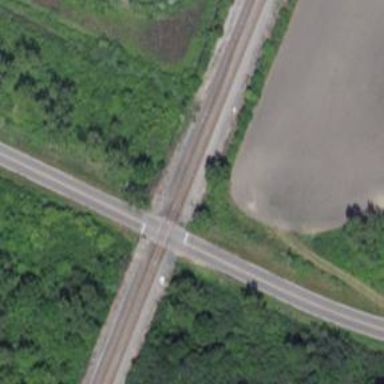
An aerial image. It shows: Level crossing along the railway.